Interaction volume radius: 5 \u00c5
Interaction volume height: 10 \u00c5
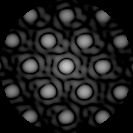
Disorder parameter: 0.07864